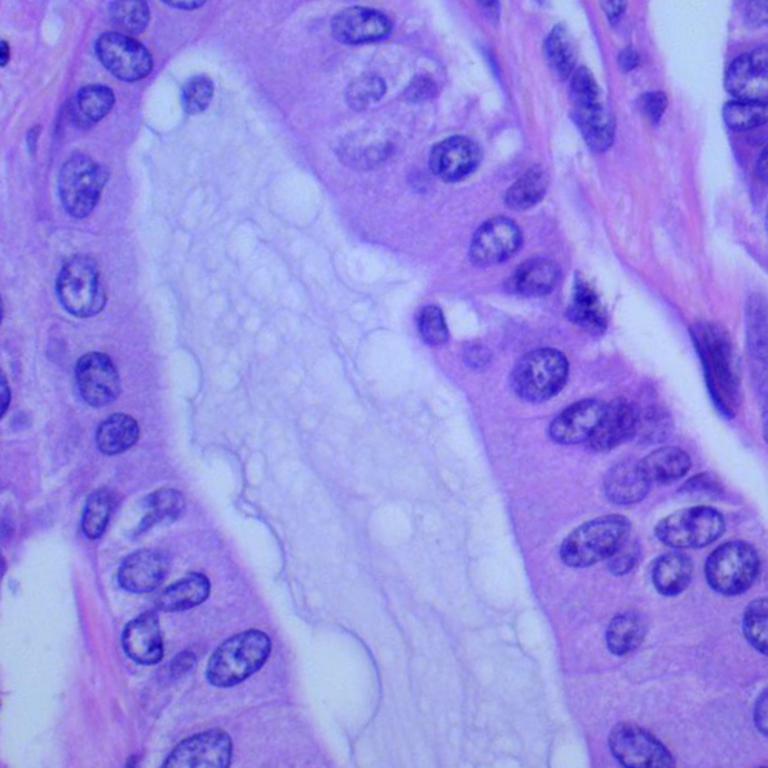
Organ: lung
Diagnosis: adenocarcinomas